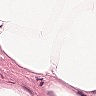
Metastatic tissue present: no